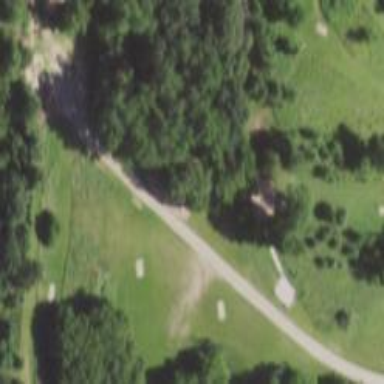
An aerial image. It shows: Fairway for disc golf.